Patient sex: M
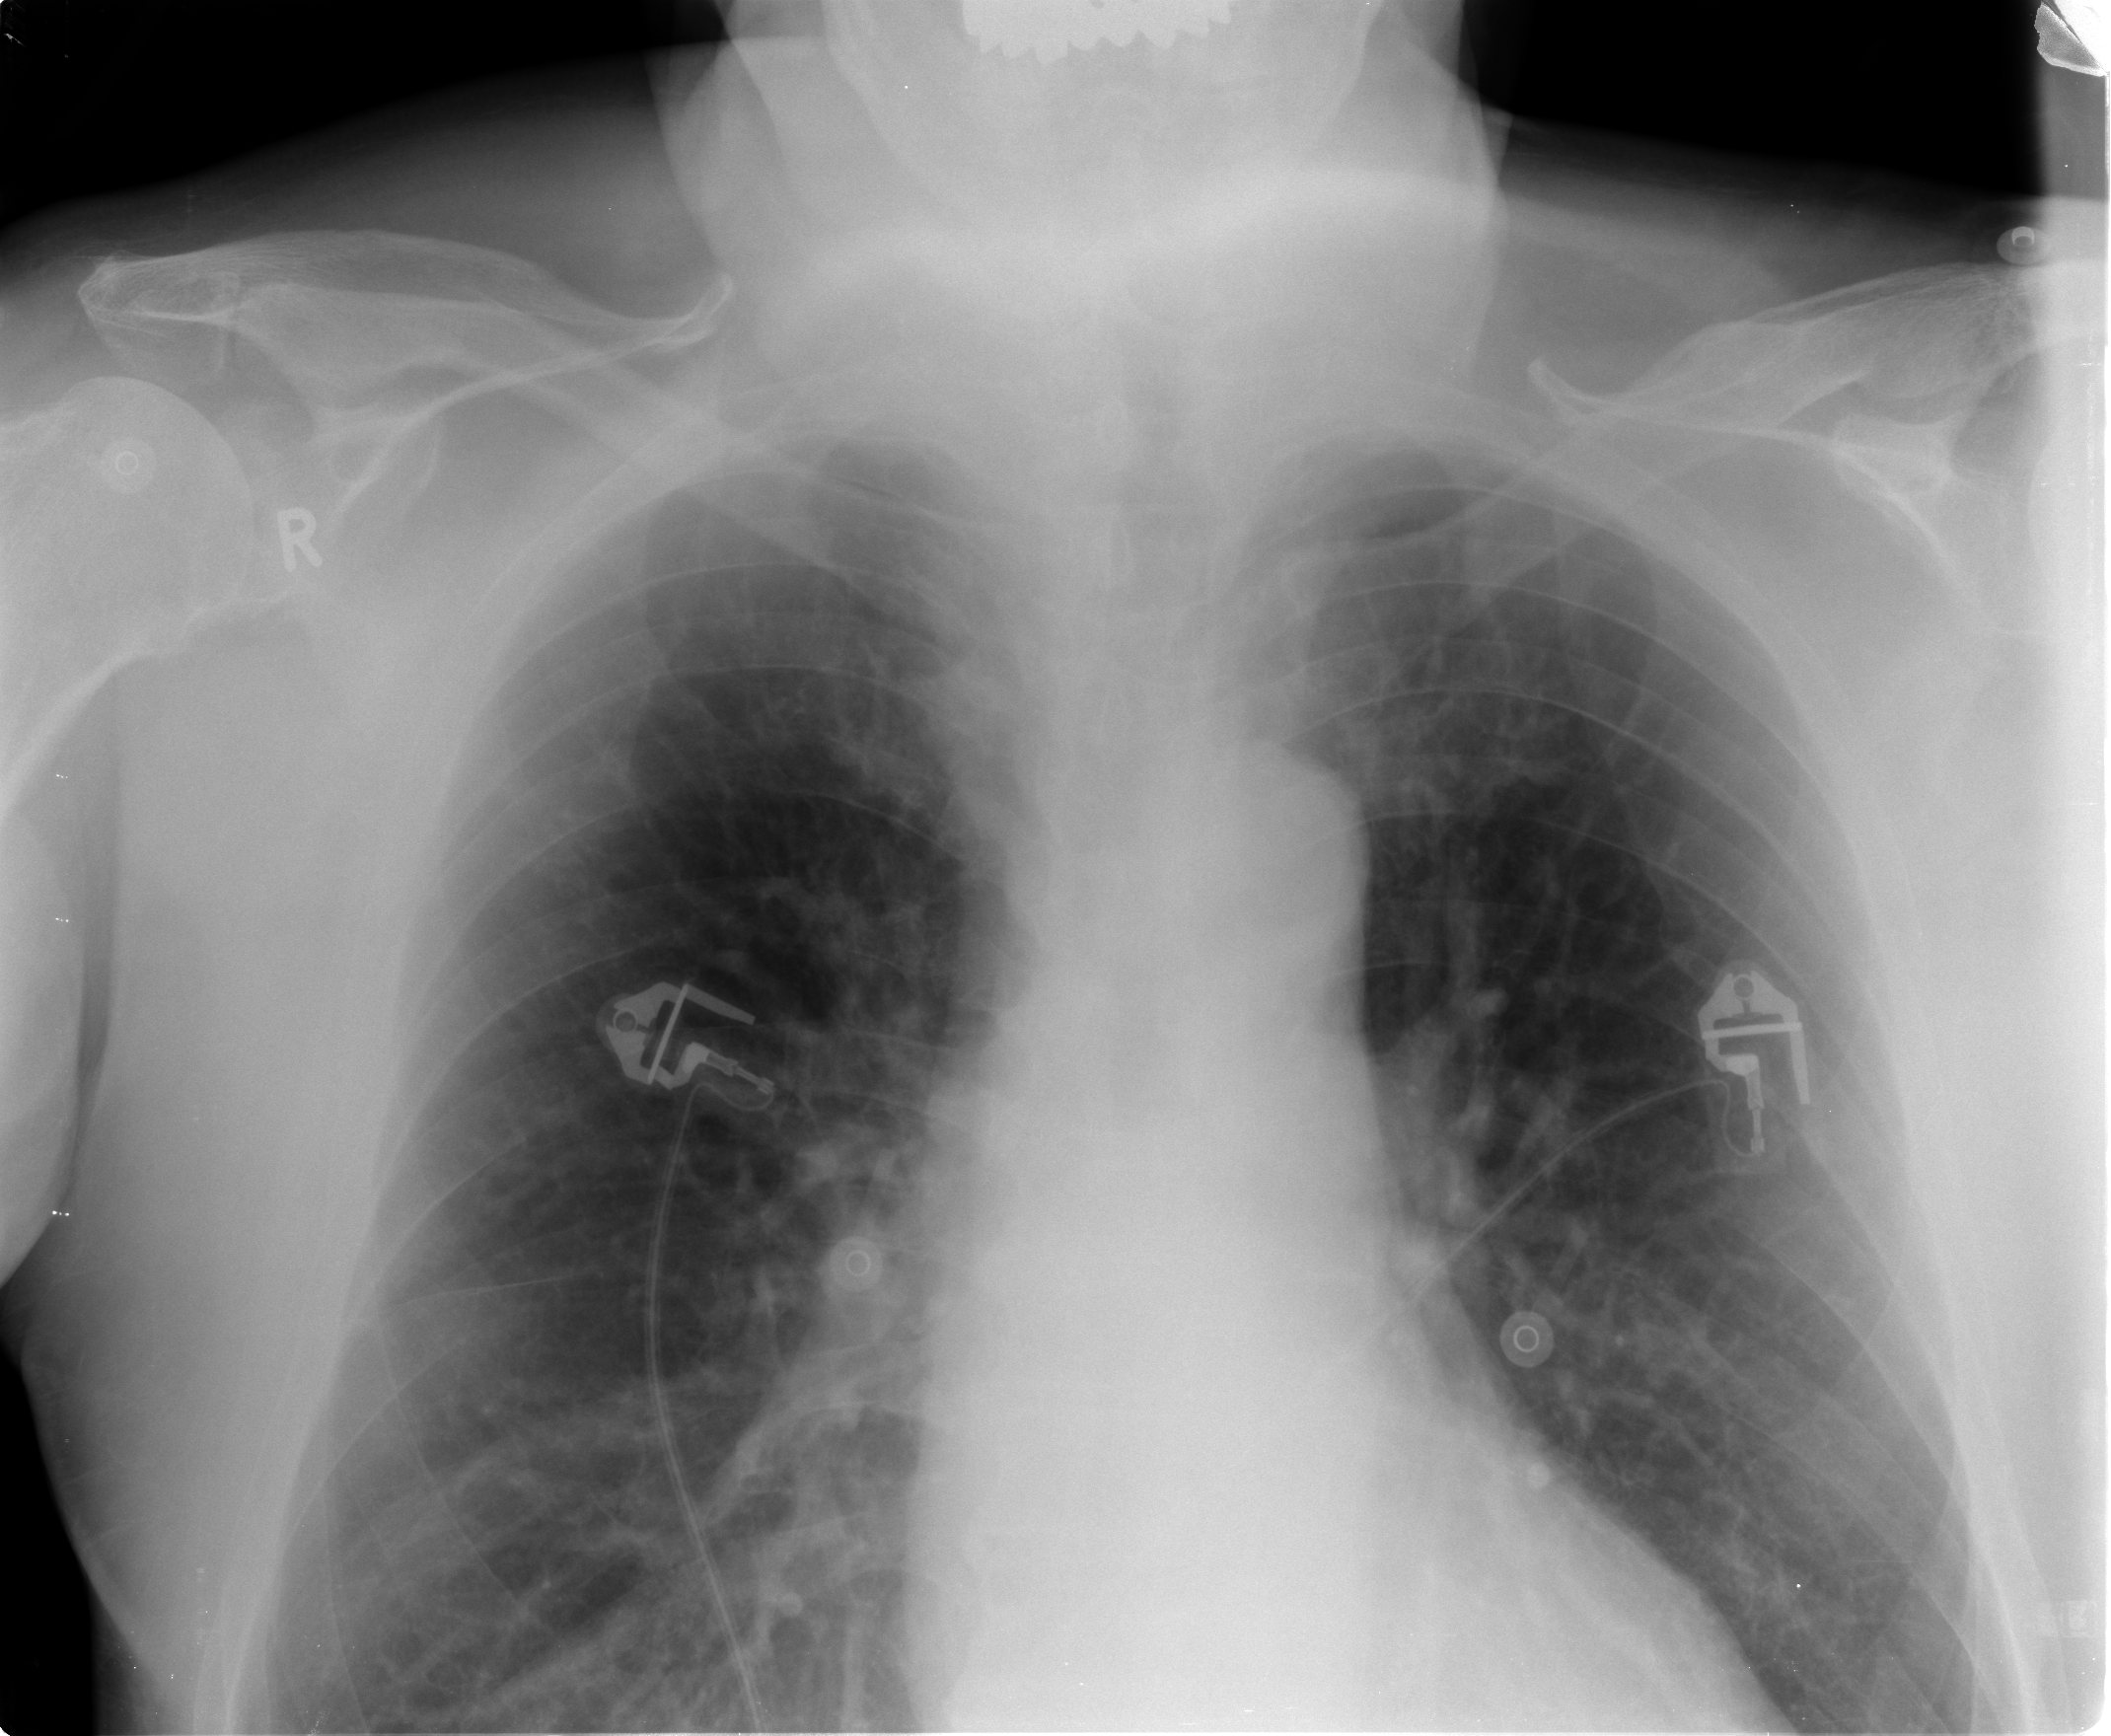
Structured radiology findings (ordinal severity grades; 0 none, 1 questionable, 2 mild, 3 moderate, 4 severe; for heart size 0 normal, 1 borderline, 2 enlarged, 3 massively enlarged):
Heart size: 0
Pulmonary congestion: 2
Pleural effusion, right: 0
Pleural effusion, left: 0
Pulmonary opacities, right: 0
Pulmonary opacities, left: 0
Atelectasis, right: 0
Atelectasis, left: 0